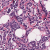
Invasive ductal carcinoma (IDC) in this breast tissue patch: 1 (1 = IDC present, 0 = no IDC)